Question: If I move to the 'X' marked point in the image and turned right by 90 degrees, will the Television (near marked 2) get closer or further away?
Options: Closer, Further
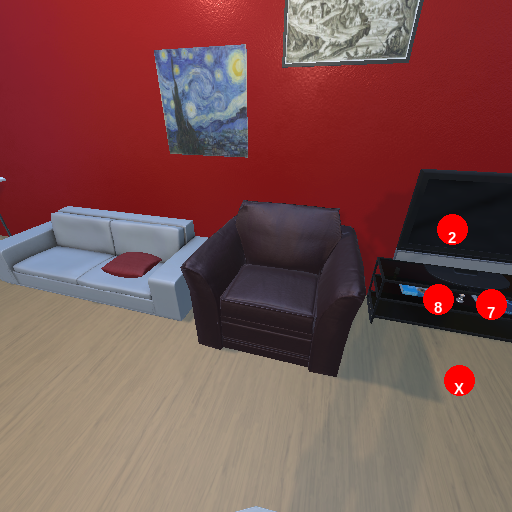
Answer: Closer